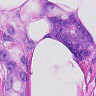
Metastatic tissue present: yes